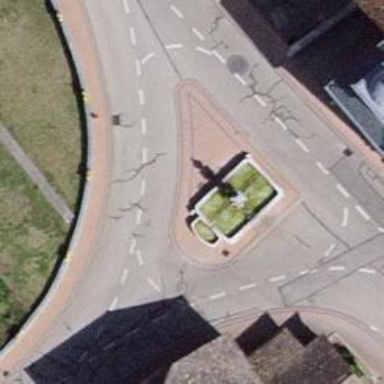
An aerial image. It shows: Fountain.